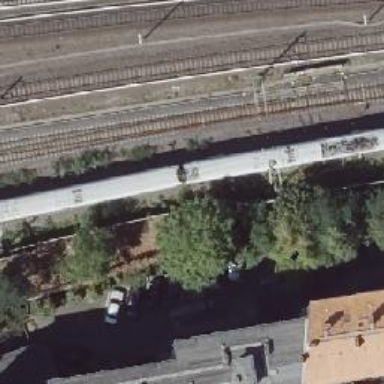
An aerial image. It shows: Railway with electrified contact lines running along embankment.